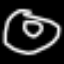
Label: donut